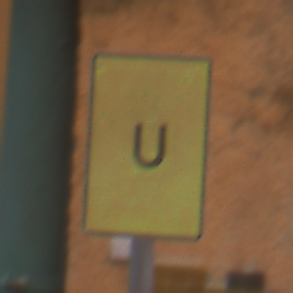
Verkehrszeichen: AnkuendigungOderFortsetzungUmleitungOhnePfeilsymbol
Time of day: Midday
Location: Outdoor (Urban)
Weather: Overcast
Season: NotSpecified
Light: Natural